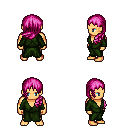
a pixel art fantasy rpg character, male body template, human, tanned skin, green robe, gold greaves, pink left-swept hairstyle, four views (front, back, left, right), 2x2 character sprite sheet, small pixel art, hard edges, no anti-aliasing